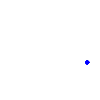
Particle: kaon